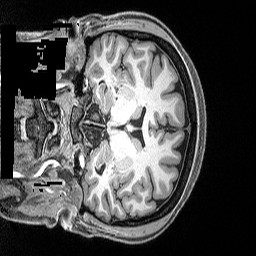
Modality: T1w
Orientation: coronal
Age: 39
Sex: female
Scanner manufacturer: siemens
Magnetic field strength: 3 T
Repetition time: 2.5 s
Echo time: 0.0029 s